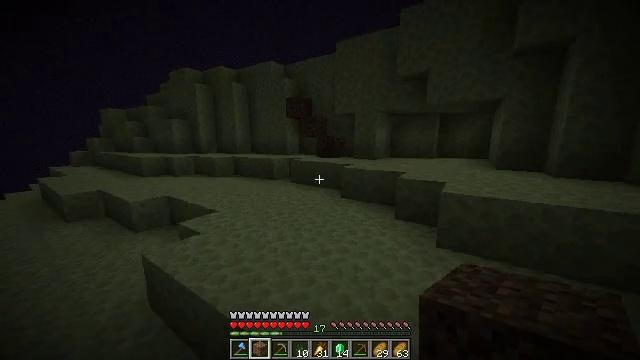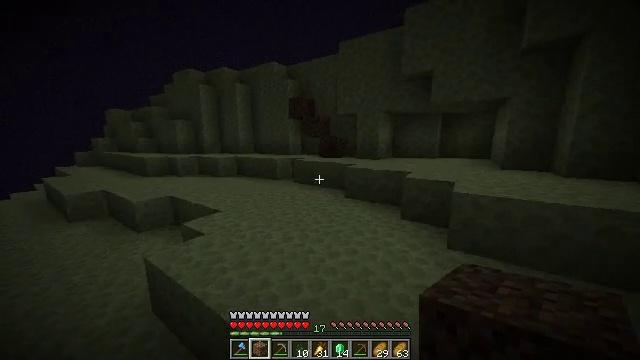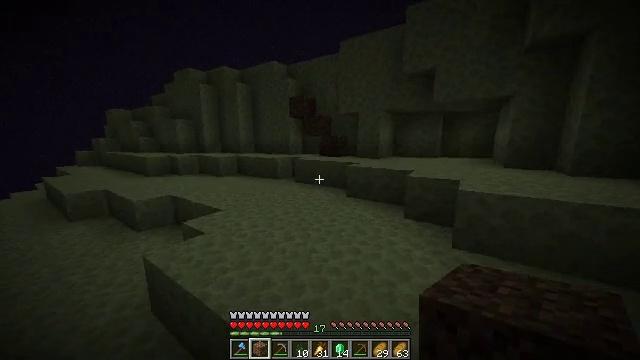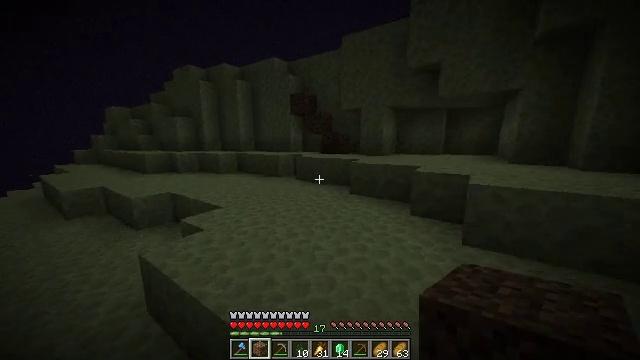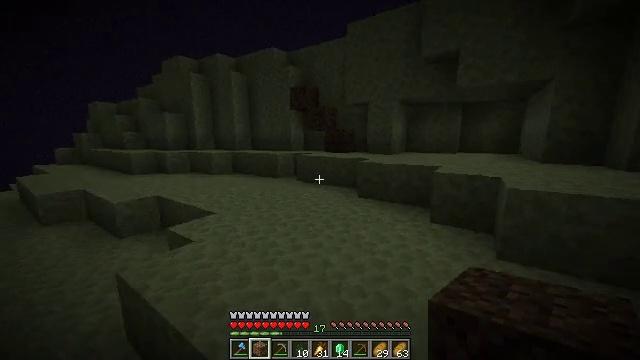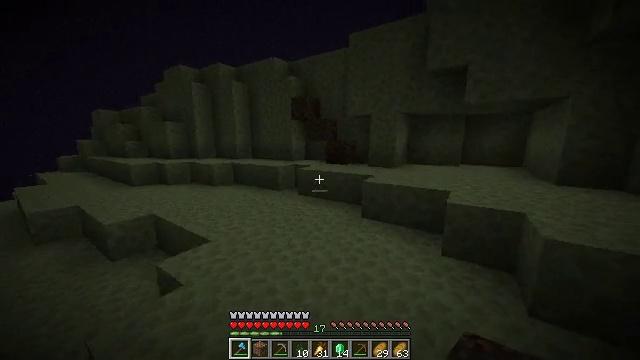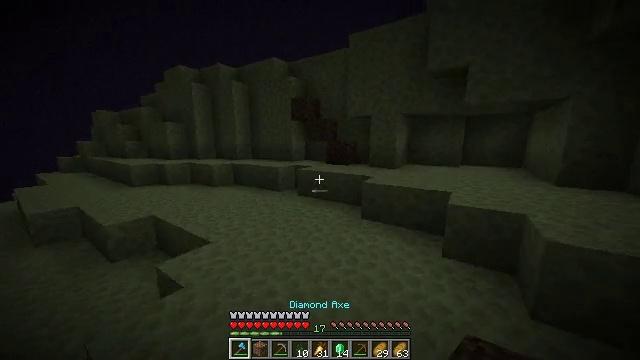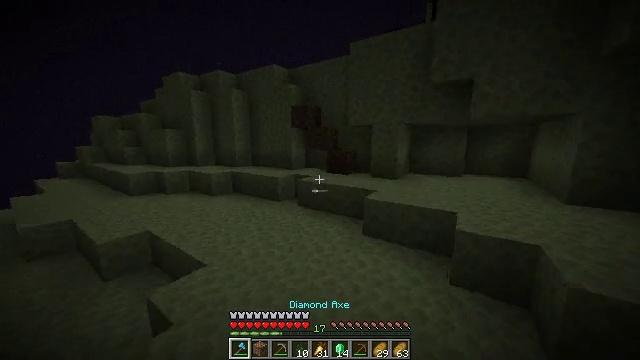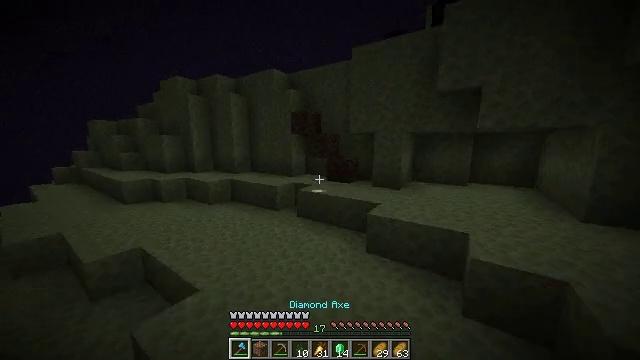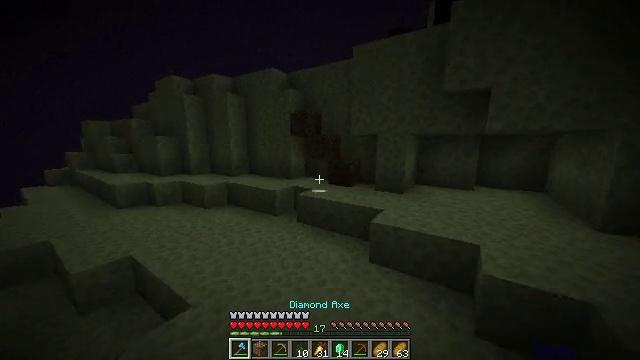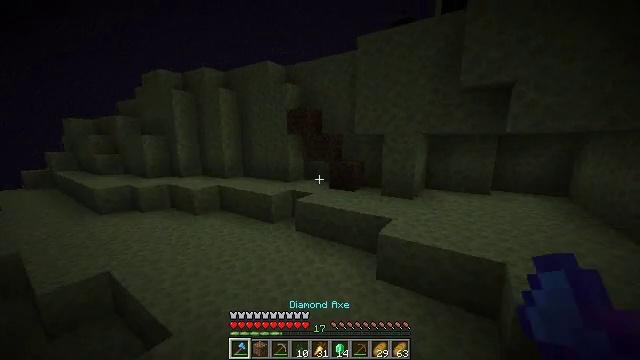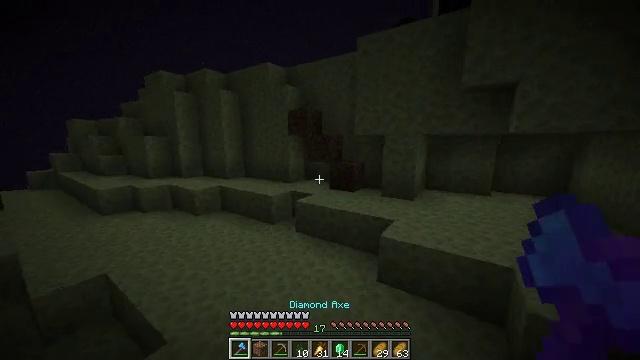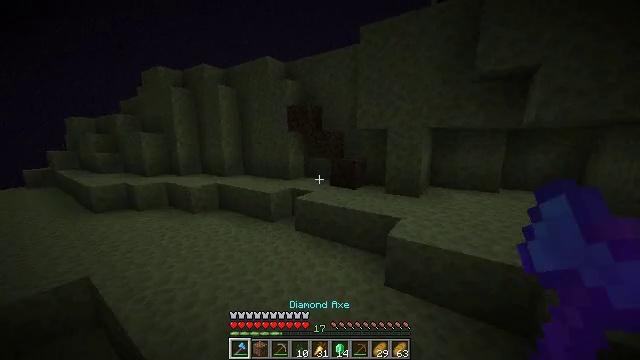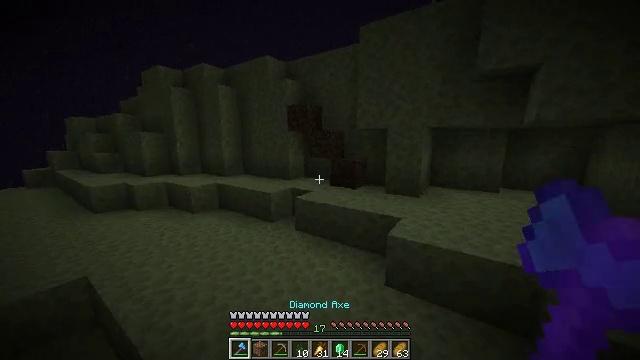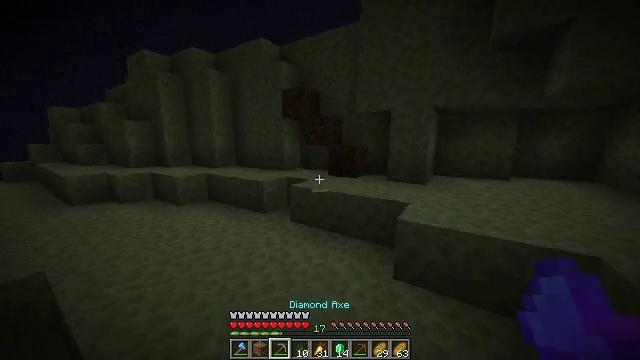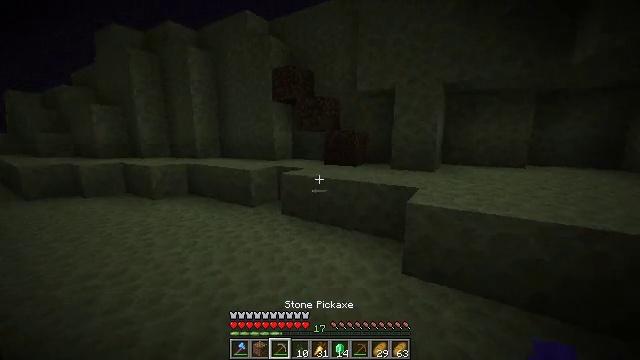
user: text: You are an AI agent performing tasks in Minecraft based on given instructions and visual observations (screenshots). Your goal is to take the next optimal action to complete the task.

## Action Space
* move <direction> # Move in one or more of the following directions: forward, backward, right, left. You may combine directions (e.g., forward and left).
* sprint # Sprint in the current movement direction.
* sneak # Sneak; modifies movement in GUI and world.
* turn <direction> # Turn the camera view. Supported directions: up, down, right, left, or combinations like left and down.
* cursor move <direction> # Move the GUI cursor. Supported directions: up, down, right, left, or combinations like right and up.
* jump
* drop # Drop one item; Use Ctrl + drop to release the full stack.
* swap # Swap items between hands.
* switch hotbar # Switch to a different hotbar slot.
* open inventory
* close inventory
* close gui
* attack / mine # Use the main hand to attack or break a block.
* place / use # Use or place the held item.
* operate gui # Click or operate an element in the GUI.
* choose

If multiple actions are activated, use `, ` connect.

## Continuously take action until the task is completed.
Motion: motion action
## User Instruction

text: Break some end stone blocks.
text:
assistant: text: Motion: move forward, jump
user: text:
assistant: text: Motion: move forward, jump
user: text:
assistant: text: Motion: move forward, jump
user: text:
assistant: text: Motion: move forward, jump
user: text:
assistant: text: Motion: move forward, jump, switch to hotbar 1
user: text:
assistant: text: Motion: move forward, jump
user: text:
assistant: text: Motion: move forward, jump
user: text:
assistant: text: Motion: move forward, jump
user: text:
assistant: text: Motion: move forward, jump
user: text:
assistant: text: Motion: move forward, jump
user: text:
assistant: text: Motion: move forward, jump
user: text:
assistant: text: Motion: move forward, jump
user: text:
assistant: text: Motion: move forward, jump
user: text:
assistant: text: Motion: move forward, jump, switch to hotbar 3
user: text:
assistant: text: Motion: move forward, turn right, jump, switch to hotbar 3
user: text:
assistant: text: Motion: move forward, turn right, jump
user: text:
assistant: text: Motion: move forward, turn right, jump
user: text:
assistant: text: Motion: move forward, turn right, jump
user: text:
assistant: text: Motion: move forward, turn right, jump
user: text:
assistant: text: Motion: move forward, turn right, jump
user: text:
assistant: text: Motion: move forward, turn right, jump
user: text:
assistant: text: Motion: move forward, turn right, jump
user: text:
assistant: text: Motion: move forward, jump
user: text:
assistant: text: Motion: move forward, jump
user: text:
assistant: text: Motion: move forward, jump
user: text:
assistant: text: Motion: move forward, jump
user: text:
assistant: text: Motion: move forward, jump
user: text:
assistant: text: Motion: move forward, jump
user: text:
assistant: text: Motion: move forward, turn up, jump
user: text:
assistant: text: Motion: move forward, turn left and up, jump